Interaction volume radius: 10 \u00c5
Interaction volume height: 20 \u00c5
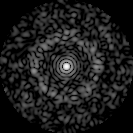
Disorder parameter: 0.8457